Question: I have a small music site which you can see songs in a gridview and play/download them. Now I want to play though a embedded music player. There are so many embedded music players and examples when I googled it but most of them they just say with fixed URL of songs to play. I couldn't find out how to pass parameter to a embedded music player from the gridview that i currently have.
What I have now. Song_Name represents name of mp3 file in the Uploads folder which is in datatable.
'''
<asp:GridView ID="gridview1" runat="server" AutoGenerateColumns="False" >
<Columns>
<asp:HyperLinkField DataNavigateUrlFields="Song_Name" Target="_blank"
DataNavigateUrlFormatString='~/Uploads/{0}' Text="&lt;img src='Images/play.png' border='0'/&gt;" >
</asp:HyperLinkField>
</Columns>
</asp:GridView>
'''
Code Behind
'''
On PageLoad
Dim dtable = GetSong()
gridview1.datasource = dtable
gridview1.databind()
'''
Simple Embedded Player code that I might use.
'''
<embed type="application/x-shockwave-flash" flashvars="audioUrl=MP3_FILE_URL"
src="http://www.google.com/reader/ui/<PHONE>-audio-player.swf" width="400'' height="27''
quality="best"></embed>
'''
In this example, I have to pass filename which is Song_Name in the gridview + fixed url such as <URL> to audioUrl for the embedded player. How do i do it ? Basically, if a user click, play button on the gridview of each song, i want to use the embedded music player to play the song. Pls see girdview example. Playbutton is the hyperlink field as the code above. Sorry for poor english. :D
Thanks so much.
L

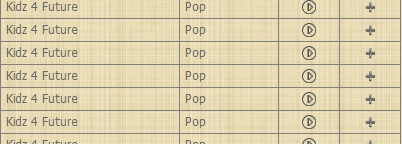
Answer: No one answered my question. I am not sure if my question wasn't clear enough for people to understand. Well, I finally found a way around the problem. So i want to share my solution. Hope it helps to others who need to work with Gridview alot.
To achieve that, I have to put a hidden label field inside gridview as
'''
<ItemTemplate>
<asp:Label ID="lblSongNam" Visible="false" runat="server" Text='<%#Eval("Song_Name") %>'></asp:Label>
</ItemTemplate>
'''
And you also need a empty Div where you want the embedded music player to appear as
'''
<div id="musicplayer" runat="server"></div>
'''
It is essential to put runat="server" property for Div.
In the code behind of Gridview rowcommand as
'''
Dim indexx As Integer = Convert.ToInt32(e.CommandArgument)
Dim roww As GridViewRow = GridView1.Rows(indexx)
Dim usernamee As String = Page.User.Identity.Name
Dim Song_Namee As String = (DirectCast(roww.FindControl("lblSongNam"), Label)).Text
Dim str As New StringBuilder()
str.Append("<embed type='application/x-shockwave-flash' flashvars='audioUrl=http://www.mysite.com/songs/")
str.Append(Song_Namee)
str.Append("&autoPlay=true' src='http://www.google.com/reader/ui/<PHONE>-audio-player.swf'")
str.Append(" width='700' height='27' quality='best'></embed>")
musicplayer.InnerHtml = str.ToString
'''
In this example, i used google flash audio player but the player can be anything of course. It is quite handy way to manipulate HTML or Javascript code from asp.net code behind using StringBuilder and server side Div to use InnerHtml property of Div and change content at runtime.
Thanks all,
L